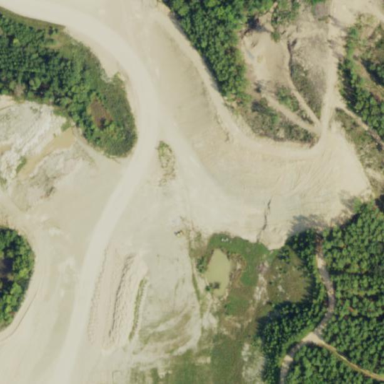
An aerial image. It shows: Quarry area.